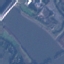
Land use / land cover class: River